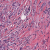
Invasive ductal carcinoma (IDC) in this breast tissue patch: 1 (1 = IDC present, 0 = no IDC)